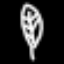
Label: leaf